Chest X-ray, AP view. Patient: 33 years old, sex M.
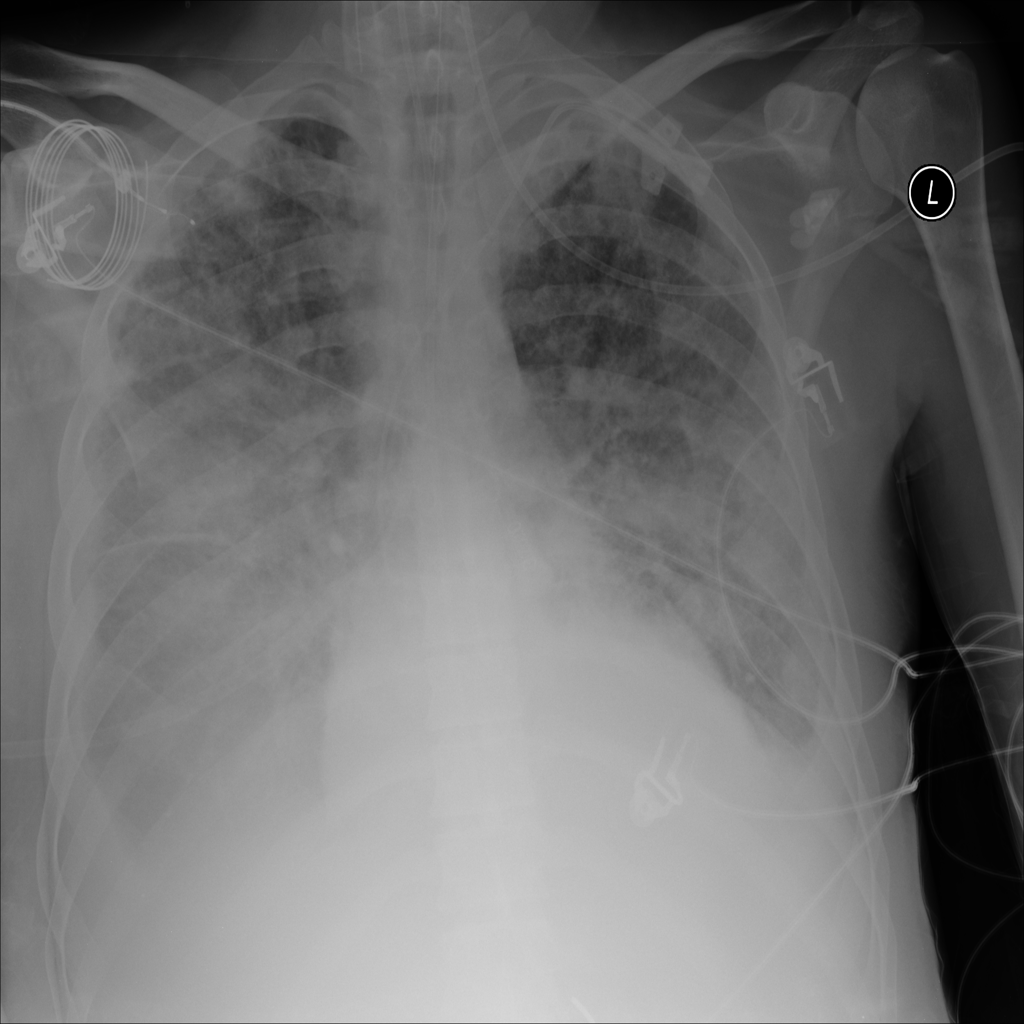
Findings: Edema, Pneumonia